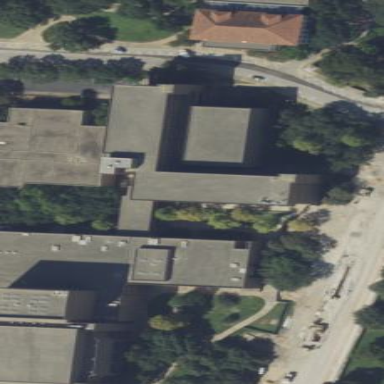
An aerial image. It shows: Theater located within university building.